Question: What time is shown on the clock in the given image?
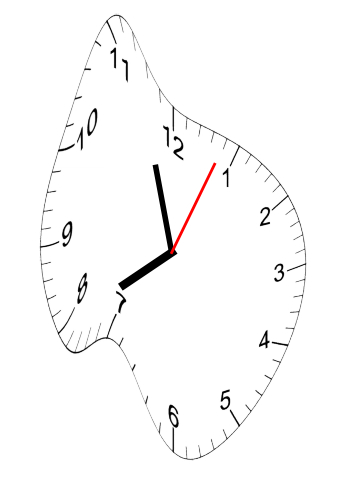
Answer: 07:57:04